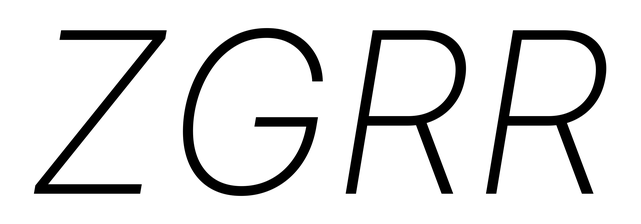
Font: Inter-Italic_ExtraLight_Italic